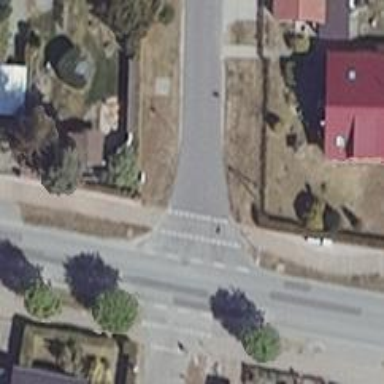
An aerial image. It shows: Road with "give way" sign.